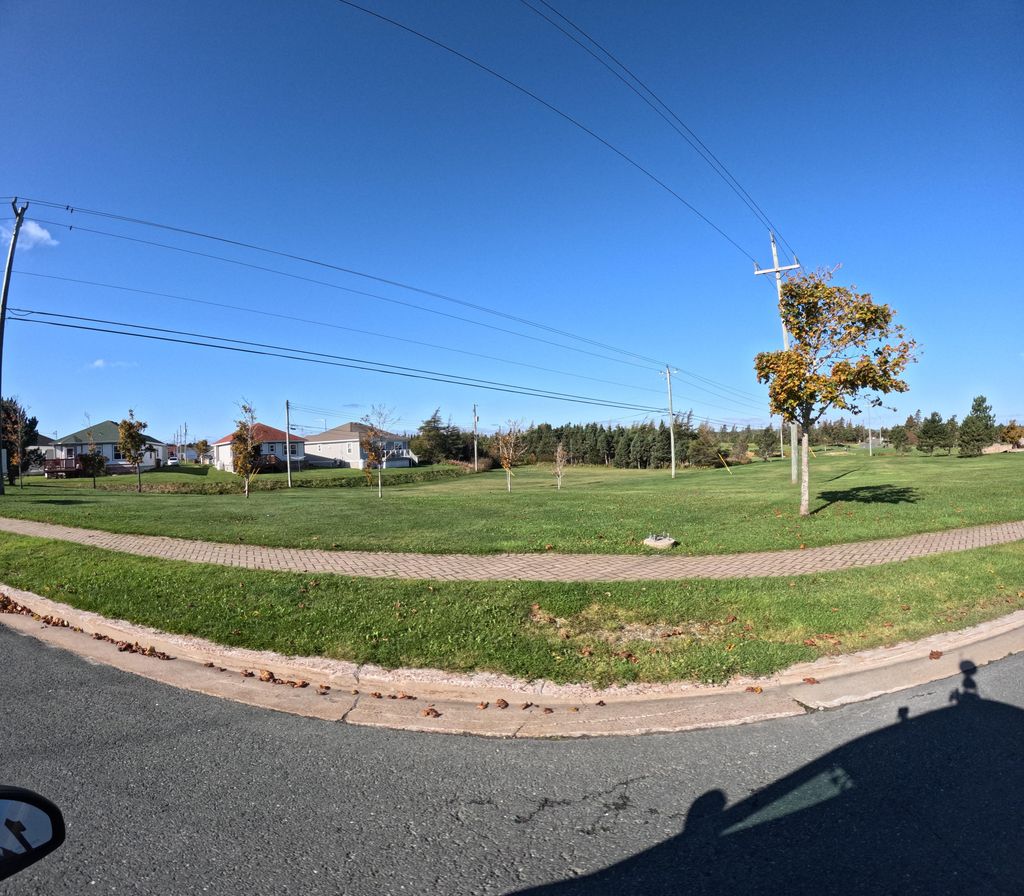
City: st_johns